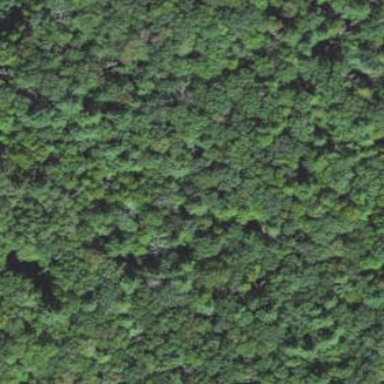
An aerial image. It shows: Mixed leaf woodland.